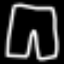
Label: pants